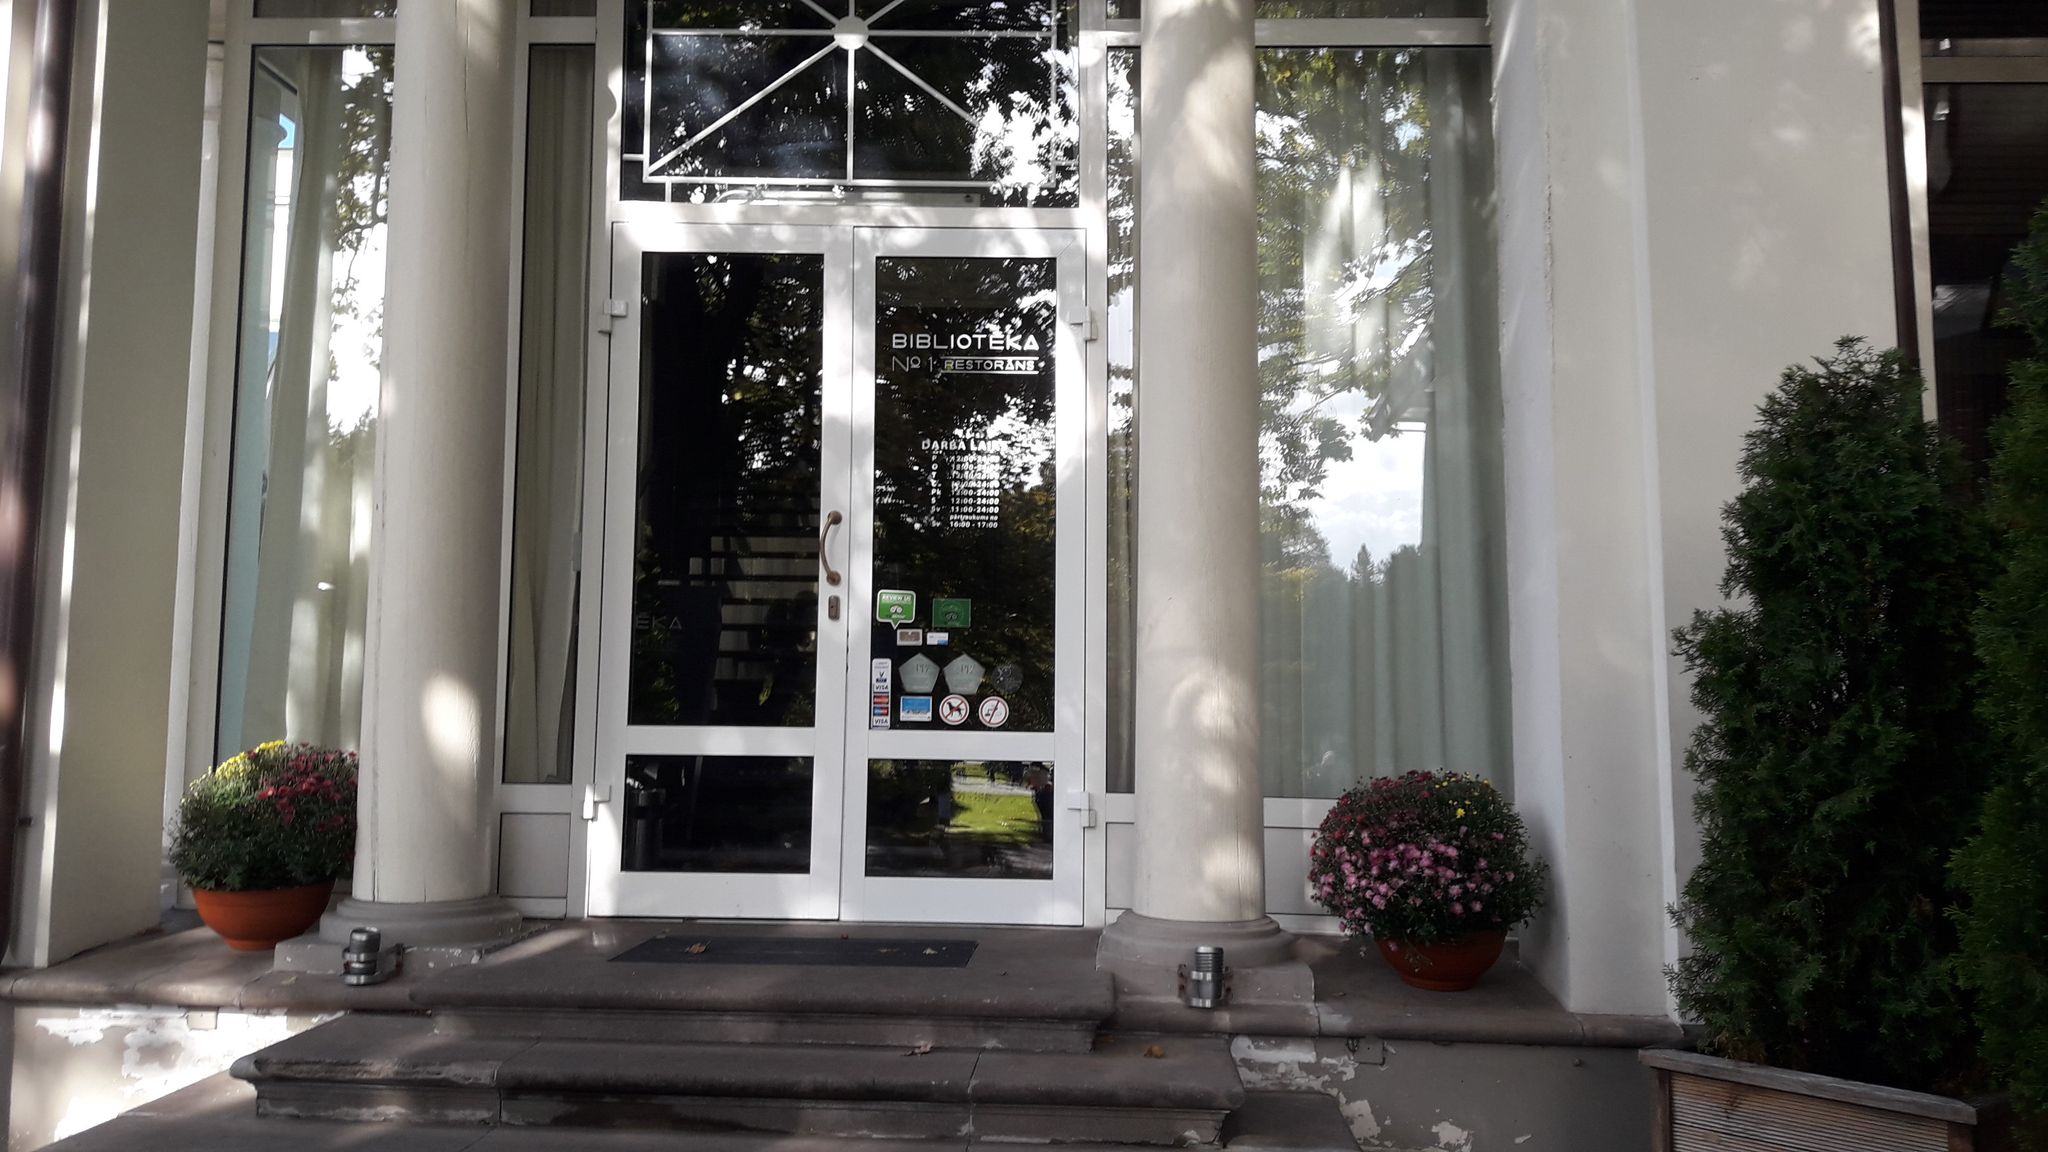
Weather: cloudy
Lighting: day
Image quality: slightly poor
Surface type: driving surface
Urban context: urban centre
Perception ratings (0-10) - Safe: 2.4, Lively: 2.81, Beautiful: 6.86, Boring: 6.13, Depressing: 6.57, Wealthy: 8.23